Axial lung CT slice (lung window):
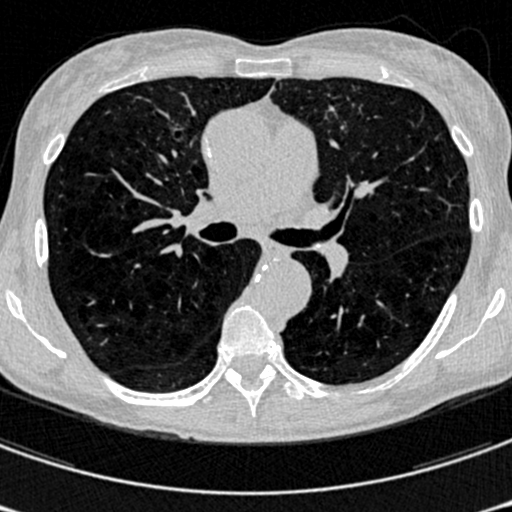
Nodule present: no